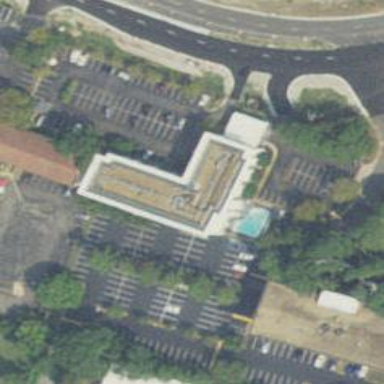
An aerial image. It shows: Commercial building.